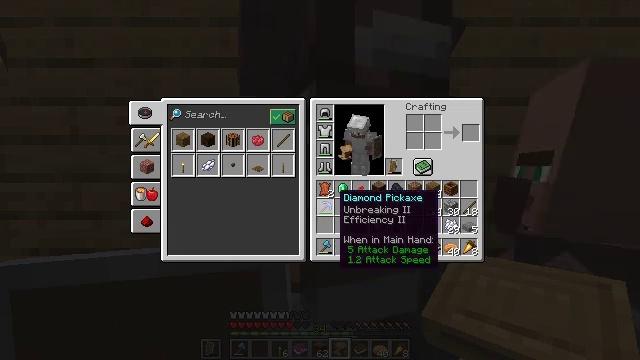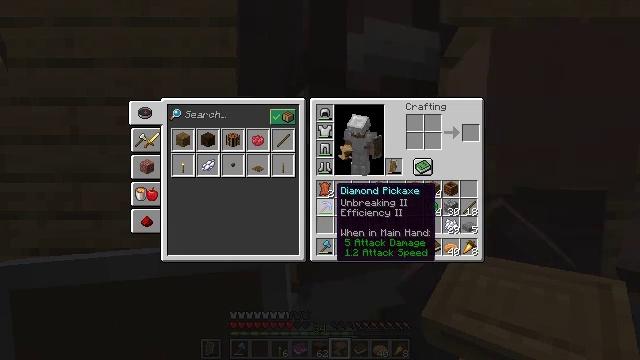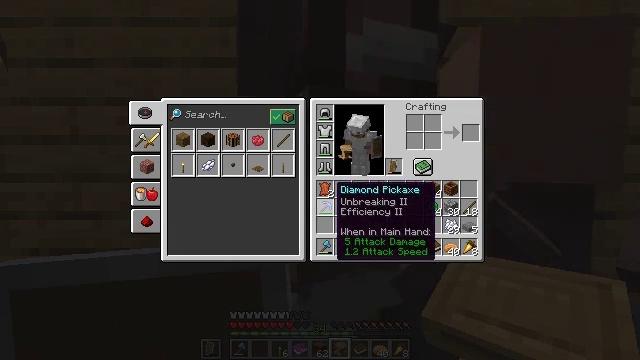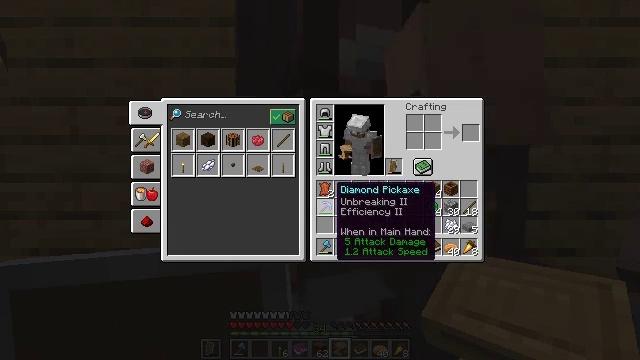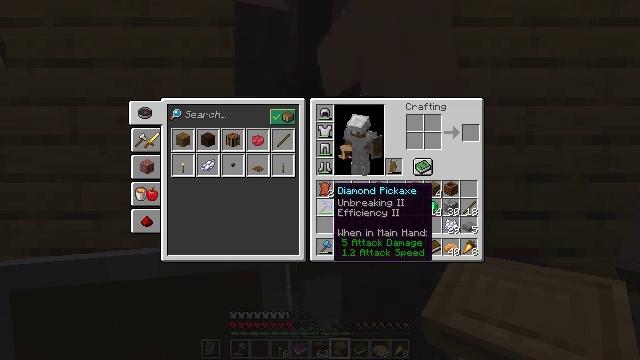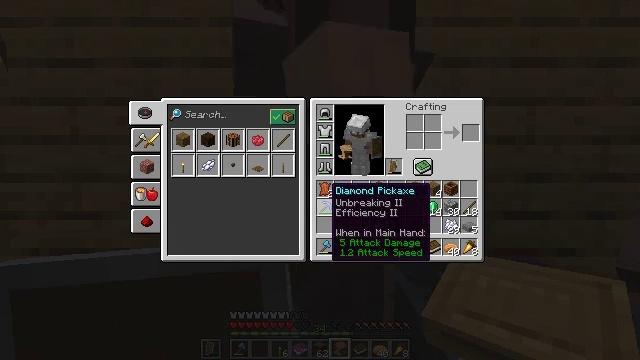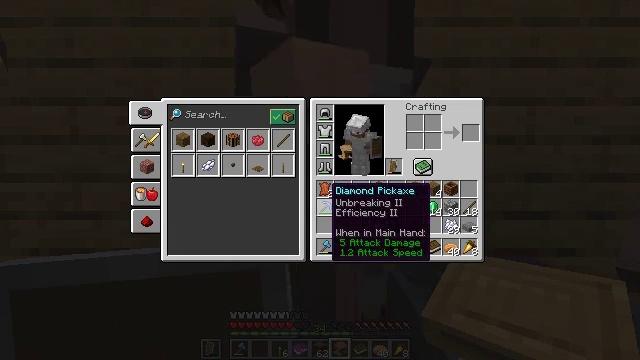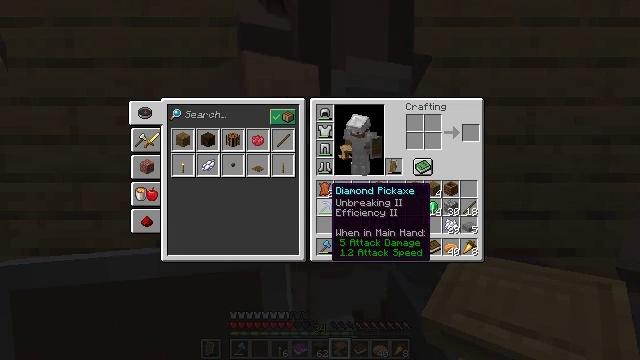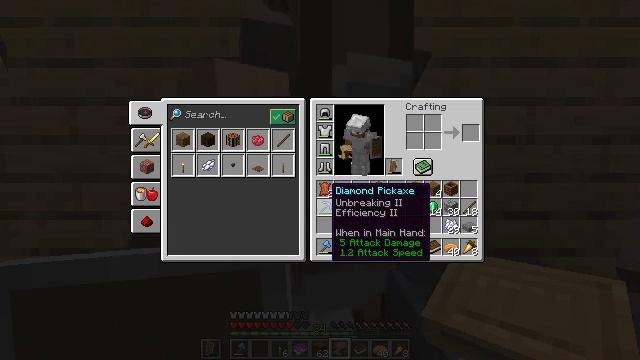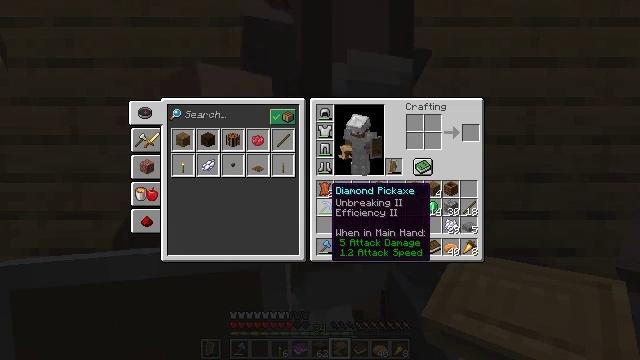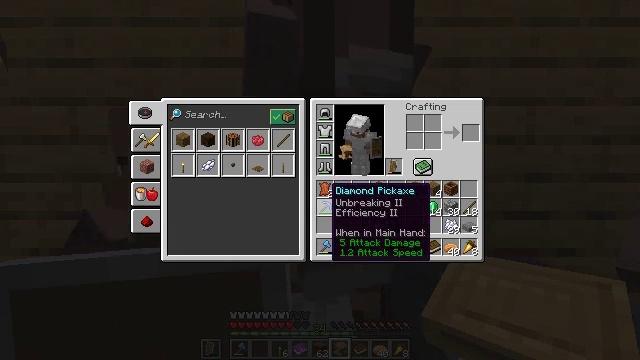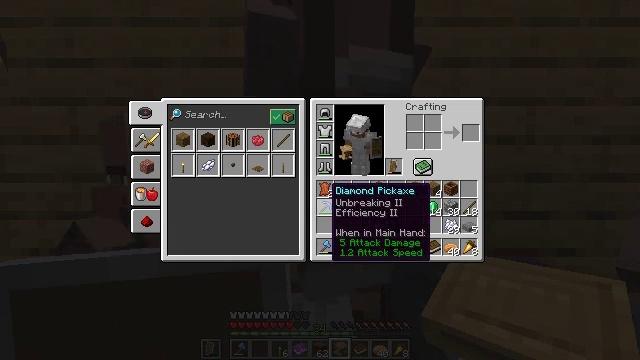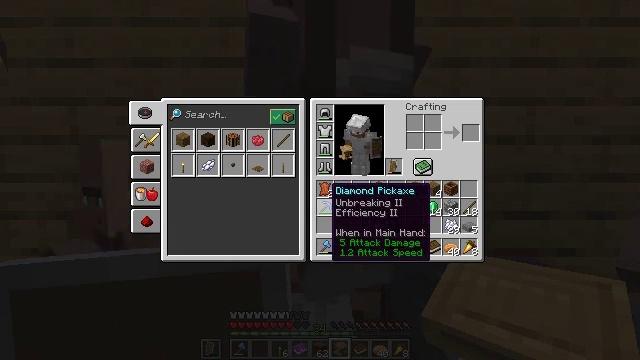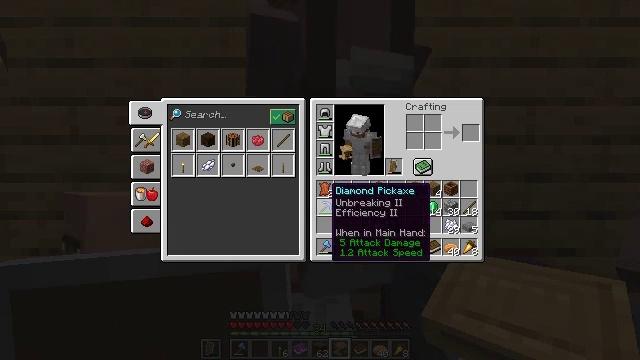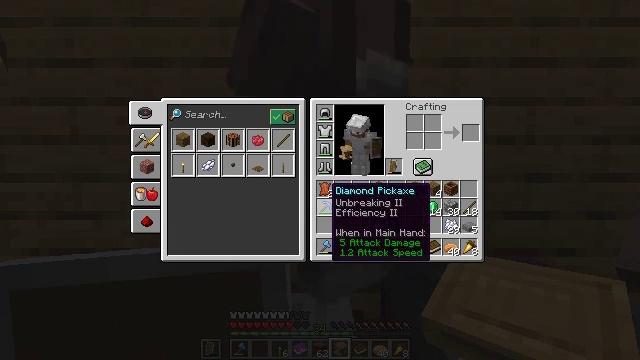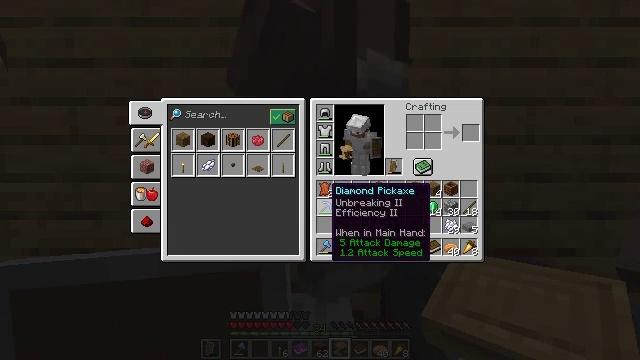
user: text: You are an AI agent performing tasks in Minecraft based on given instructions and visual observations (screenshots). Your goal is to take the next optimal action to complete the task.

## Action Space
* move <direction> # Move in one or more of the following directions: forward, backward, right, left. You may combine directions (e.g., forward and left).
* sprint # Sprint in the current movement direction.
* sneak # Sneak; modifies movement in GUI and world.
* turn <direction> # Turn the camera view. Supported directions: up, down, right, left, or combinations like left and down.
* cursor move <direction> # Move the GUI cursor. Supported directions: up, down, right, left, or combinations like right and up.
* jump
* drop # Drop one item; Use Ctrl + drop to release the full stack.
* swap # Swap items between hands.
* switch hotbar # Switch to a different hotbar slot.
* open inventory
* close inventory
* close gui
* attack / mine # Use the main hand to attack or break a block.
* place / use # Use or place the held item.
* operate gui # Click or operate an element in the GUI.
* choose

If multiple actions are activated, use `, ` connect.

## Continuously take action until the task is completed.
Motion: motion action
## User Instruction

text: Gather the grindstone to use later.
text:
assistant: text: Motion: sneak
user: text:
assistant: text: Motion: sneak
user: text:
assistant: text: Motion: sneak
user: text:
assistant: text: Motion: sneak
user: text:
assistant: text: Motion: sneak
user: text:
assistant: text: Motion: sneak
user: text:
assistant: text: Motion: sneak
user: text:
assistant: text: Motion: sneak
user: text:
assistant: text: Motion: sneak
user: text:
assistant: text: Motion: sneak
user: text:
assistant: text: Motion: sneak
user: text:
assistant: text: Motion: sneak
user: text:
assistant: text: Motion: sneak
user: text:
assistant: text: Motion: sneak
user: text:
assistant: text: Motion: sneak
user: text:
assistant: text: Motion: sneak
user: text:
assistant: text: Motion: sneak
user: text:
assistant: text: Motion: sneak
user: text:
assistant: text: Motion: sneak
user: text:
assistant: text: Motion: sneak
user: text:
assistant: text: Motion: sneak
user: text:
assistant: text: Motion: sneak
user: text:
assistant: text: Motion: sneak, cursor move right
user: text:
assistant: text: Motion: sneak, cursor move right
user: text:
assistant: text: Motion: sneak
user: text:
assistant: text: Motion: sneak
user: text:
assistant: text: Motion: sneak, cursor move left and down
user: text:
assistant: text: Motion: sneak, cursor move left and down
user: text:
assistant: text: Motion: sneak, cursor move left
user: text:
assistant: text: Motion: sneak